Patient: sex F, age 36
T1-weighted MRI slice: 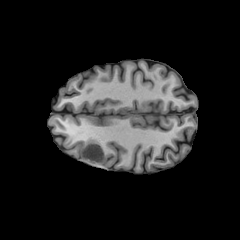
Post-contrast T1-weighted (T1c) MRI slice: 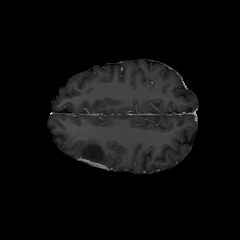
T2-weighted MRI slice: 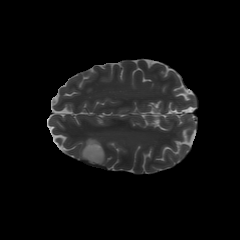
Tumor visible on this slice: yes
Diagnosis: Astrocytoma, IDH-mutant
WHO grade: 2